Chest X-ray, AP view. Patient: 38 years old, sex M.
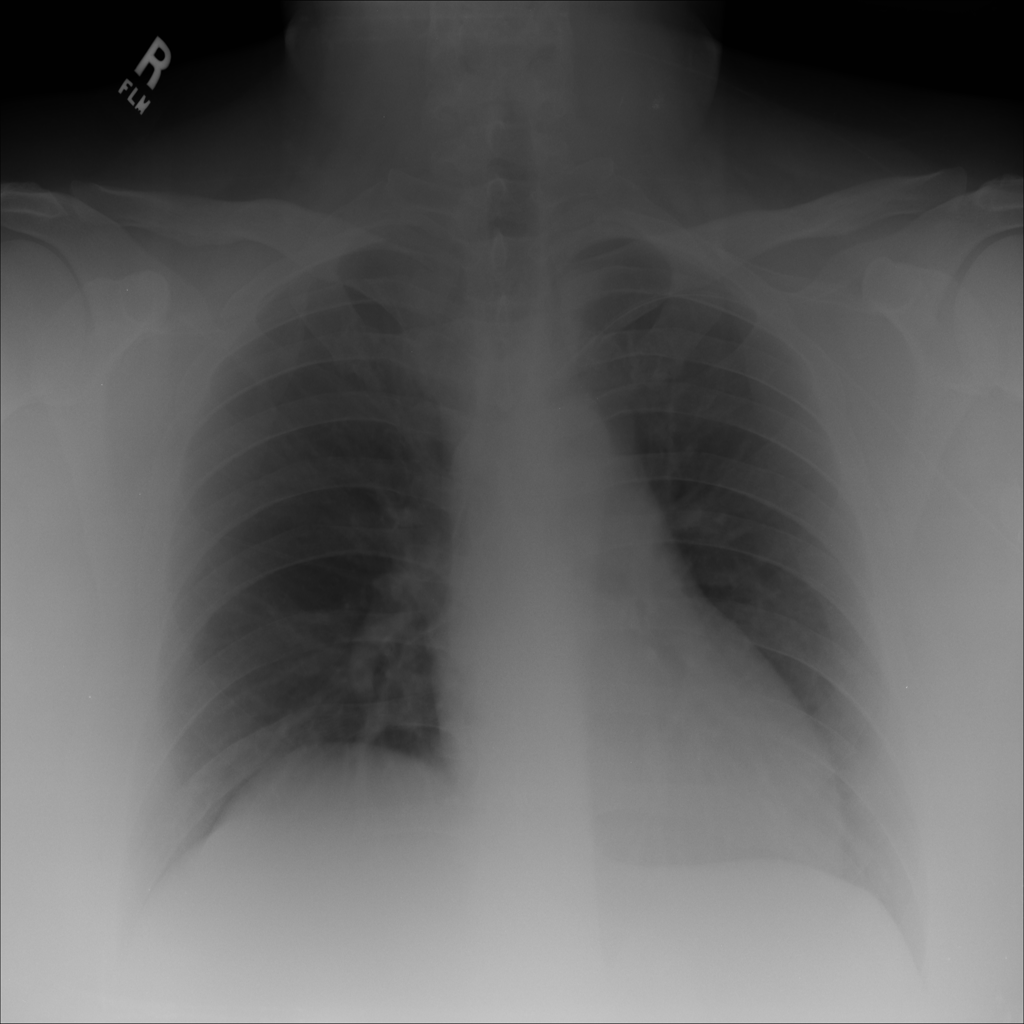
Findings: No Finding